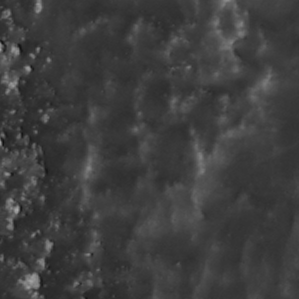
Label: non_frost